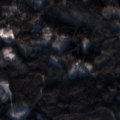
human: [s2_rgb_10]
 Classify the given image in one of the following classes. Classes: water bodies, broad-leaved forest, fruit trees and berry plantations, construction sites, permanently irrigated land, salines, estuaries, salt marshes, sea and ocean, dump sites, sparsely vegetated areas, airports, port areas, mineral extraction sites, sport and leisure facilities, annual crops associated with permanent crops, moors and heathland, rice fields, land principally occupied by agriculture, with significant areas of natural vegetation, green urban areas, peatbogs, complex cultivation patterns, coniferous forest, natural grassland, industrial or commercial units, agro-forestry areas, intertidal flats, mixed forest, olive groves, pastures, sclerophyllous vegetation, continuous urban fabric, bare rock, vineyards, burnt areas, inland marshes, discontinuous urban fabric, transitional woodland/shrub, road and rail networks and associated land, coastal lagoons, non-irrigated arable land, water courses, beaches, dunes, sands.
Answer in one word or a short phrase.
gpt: coniferous forest, mixed forest